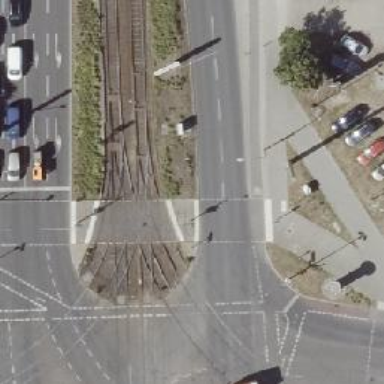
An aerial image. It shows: Tram crossing with traffic signals.